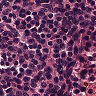
Metastatic tissue present: no